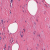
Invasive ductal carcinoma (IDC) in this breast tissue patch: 0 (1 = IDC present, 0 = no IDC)